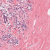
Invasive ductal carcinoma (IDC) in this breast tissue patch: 0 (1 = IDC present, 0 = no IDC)